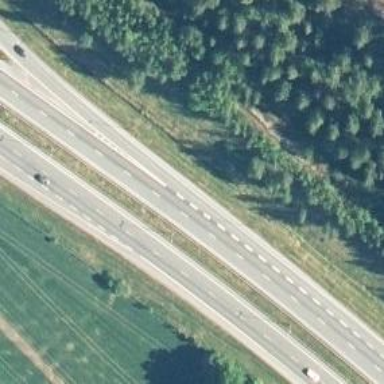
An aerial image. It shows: Asphalt motorway.